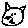
Label: cat